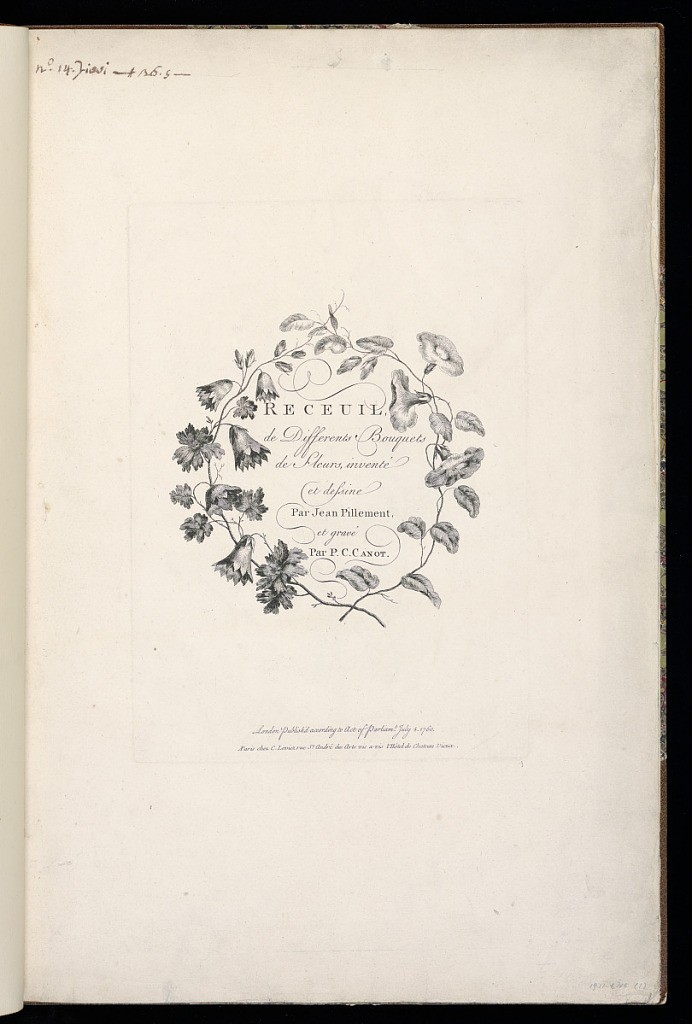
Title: Title Page
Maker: Jean-Baptiste Pillement, French, 1728–1808
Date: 1760
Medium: Etching on laid paper
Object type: Bound print
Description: Title page from a series of designs for bouquets of flowers. The title is lettered in the center of the page, framed by intertwining sprig of flowers and leaves. On a plain background. The address is lettered lower center, with the date.